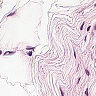
Metastatic tissue present: no